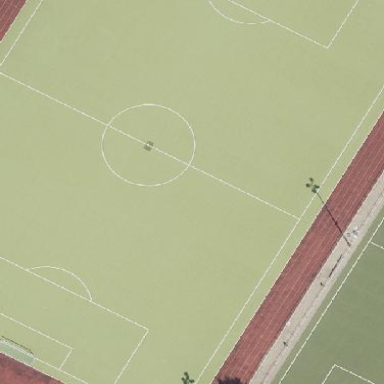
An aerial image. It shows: Artificial turf soccer pitch for leisure sport activities.